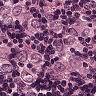
Metastatic tissue present: yes